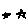
Label: star